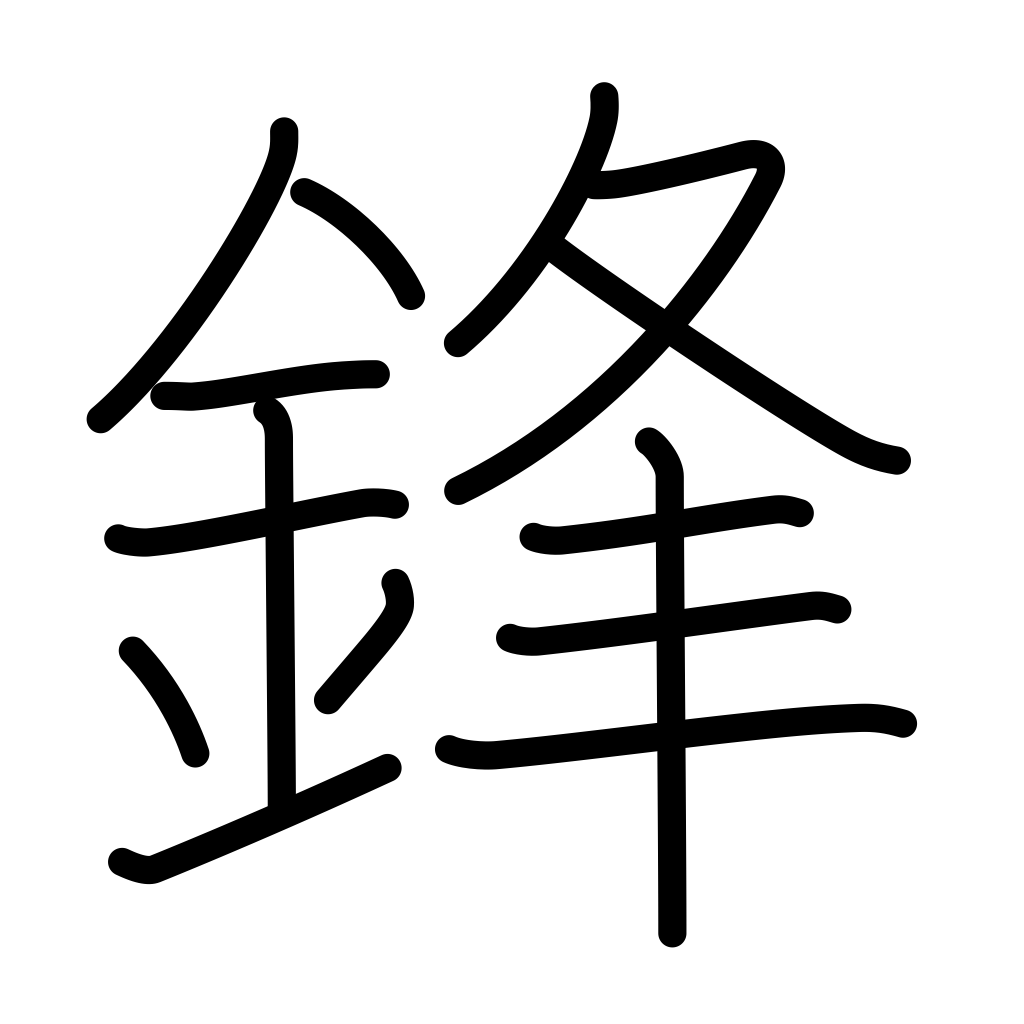
Meaning: dagger, sword's point, festival car, float